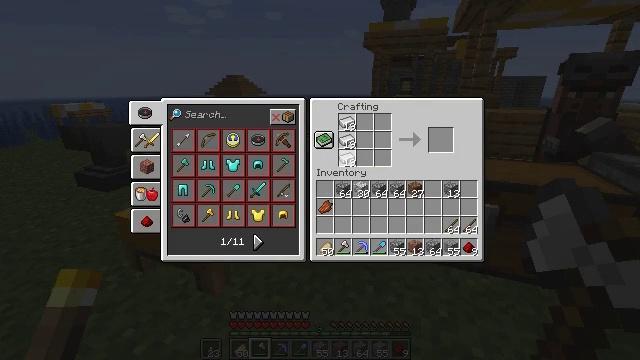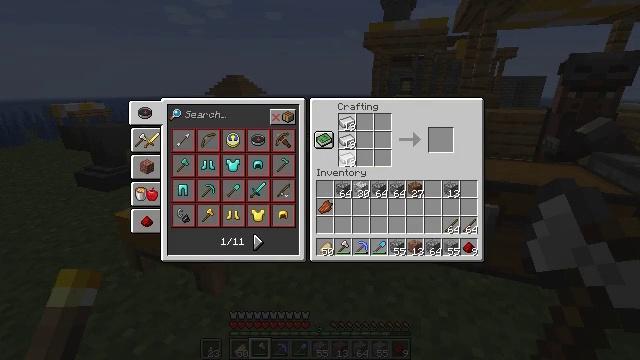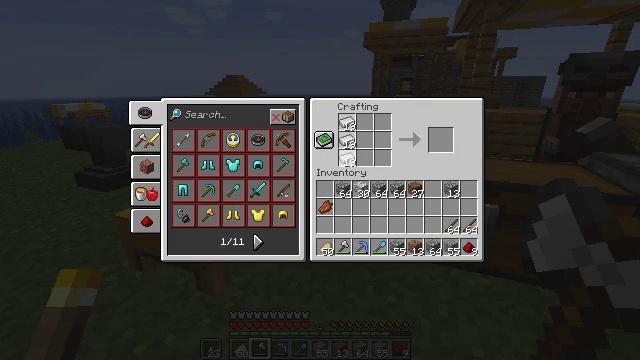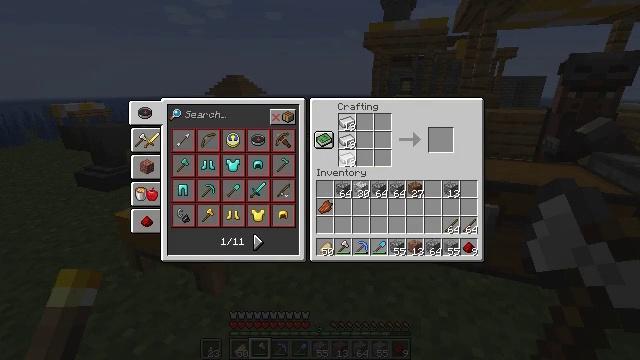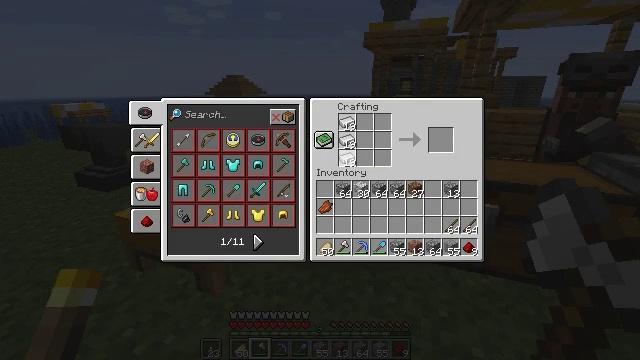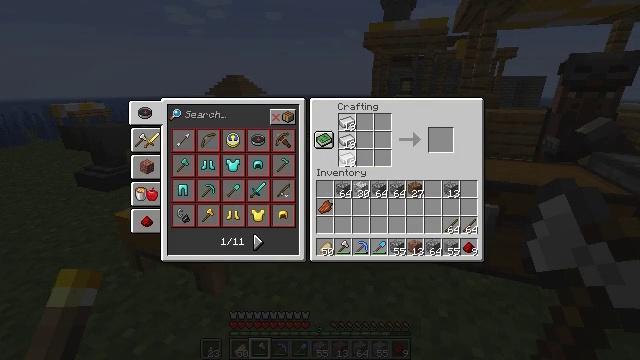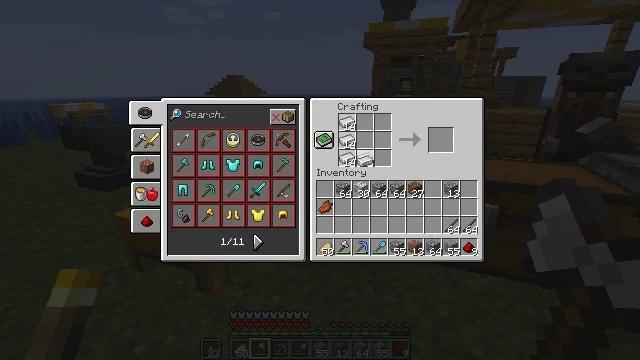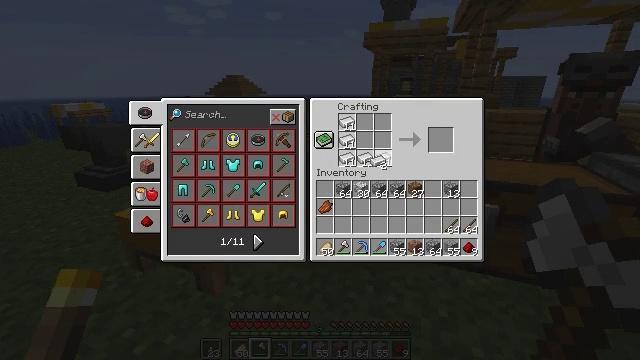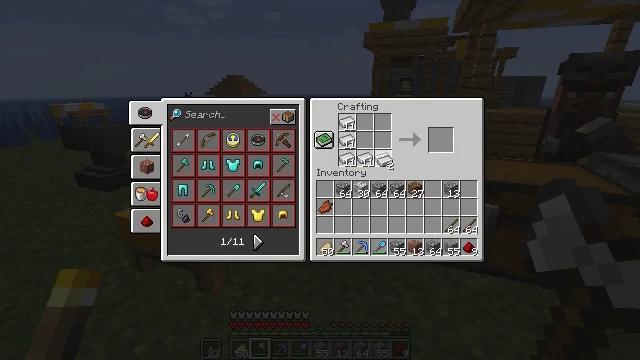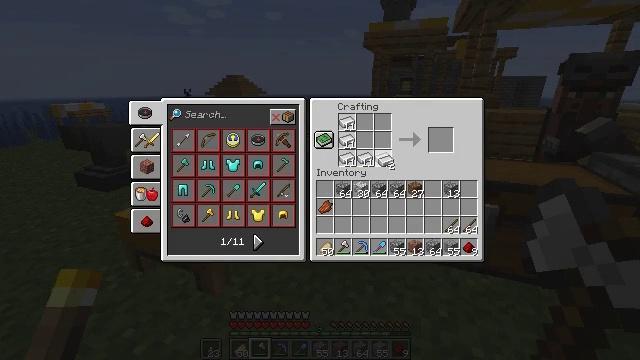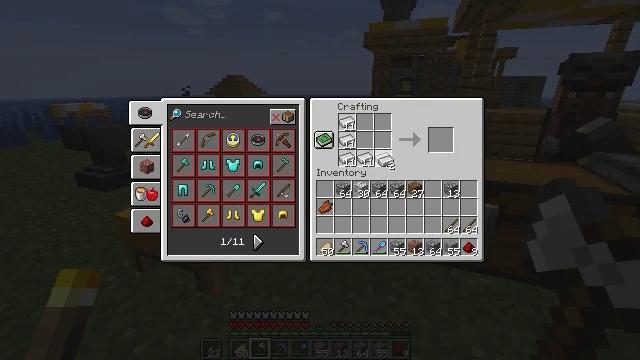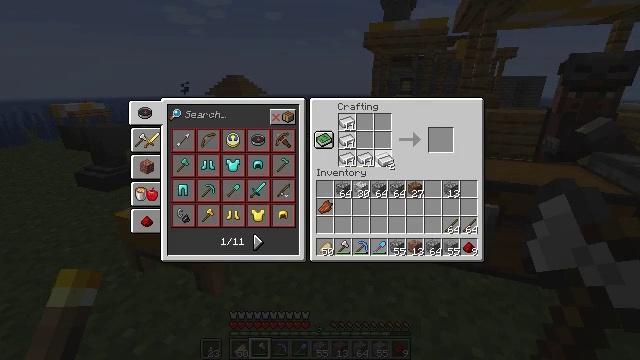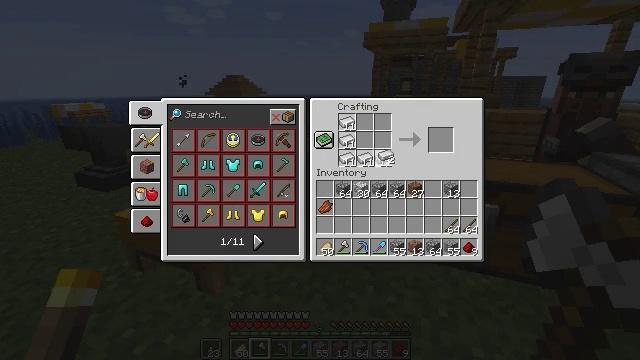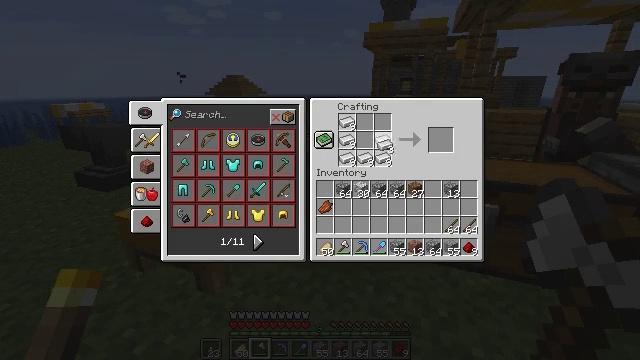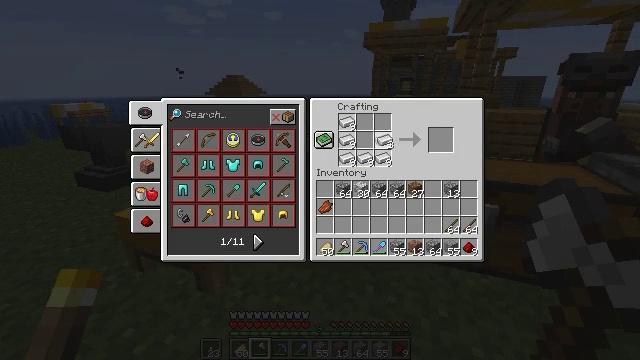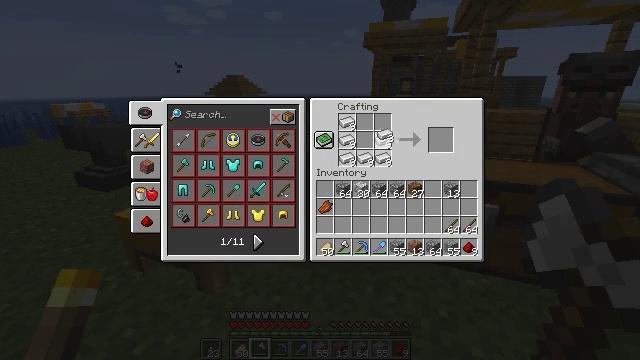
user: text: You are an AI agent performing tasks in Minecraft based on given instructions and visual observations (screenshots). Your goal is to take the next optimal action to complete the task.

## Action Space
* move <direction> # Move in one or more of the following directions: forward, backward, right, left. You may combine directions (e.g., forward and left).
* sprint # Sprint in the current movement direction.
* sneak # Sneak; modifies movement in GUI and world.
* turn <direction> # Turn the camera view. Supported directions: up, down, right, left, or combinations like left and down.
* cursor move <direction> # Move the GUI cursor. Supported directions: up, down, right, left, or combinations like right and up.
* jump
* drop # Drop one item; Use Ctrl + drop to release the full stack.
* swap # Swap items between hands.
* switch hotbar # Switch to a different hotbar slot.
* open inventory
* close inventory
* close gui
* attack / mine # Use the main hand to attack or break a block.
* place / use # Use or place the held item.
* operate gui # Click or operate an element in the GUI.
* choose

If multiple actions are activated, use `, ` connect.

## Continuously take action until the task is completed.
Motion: motion action
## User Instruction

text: Produce a rail with iron ingots and a stick on the crafting table.
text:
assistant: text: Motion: operate gui
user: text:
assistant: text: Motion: operate gui
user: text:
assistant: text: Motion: operate gui
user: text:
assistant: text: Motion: operate gui
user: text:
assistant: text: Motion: operate gui
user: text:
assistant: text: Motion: cursor move right, operate gui
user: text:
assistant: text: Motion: cursor move right, operate gui
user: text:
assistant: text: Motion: cursor move right, operate gui
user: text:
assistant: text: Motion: operate gui
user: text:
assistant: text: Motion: operate gui
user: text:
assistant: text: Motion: operate gui
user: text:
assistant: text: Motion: operate gui
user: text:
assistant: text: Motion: cursor move up, operate gui
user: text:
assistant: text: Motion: operate gui
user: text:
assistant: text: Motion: operate gui
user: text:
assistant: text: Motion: operate gui
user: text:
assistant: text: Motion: operate gui
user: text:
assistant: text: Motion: operate gui
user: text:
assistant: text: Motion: operate gui
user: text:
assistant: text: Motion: operate gui
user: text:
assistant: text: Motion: operate gui
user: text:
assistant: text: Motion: operate gui
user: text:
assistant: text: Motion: operate gui
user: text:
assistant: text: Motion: operate gui
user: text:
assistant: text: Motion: operate gui
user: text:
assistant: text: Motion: operate gui
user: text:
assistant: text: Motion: operate gui
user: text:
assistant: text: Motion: no_op
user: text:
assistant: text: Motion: cursor move down
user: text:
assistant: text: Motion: cursor move down